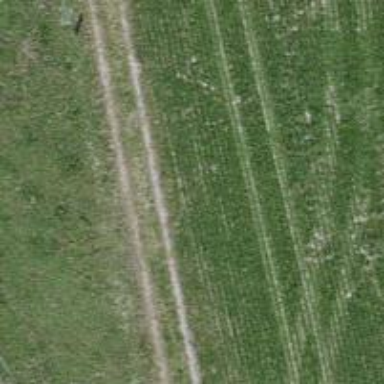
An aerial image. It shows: Gravel track road.